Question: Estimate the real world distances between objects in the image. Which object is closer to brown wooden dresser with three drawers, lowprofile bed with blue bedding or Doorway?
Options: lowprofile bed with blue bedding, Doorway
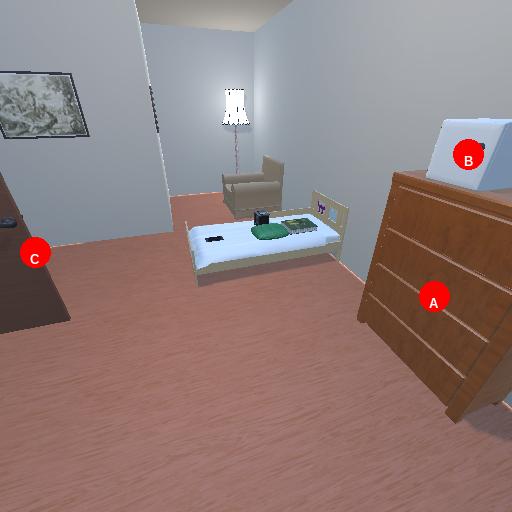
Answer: lowprofile bed with blue bedding